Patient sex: F
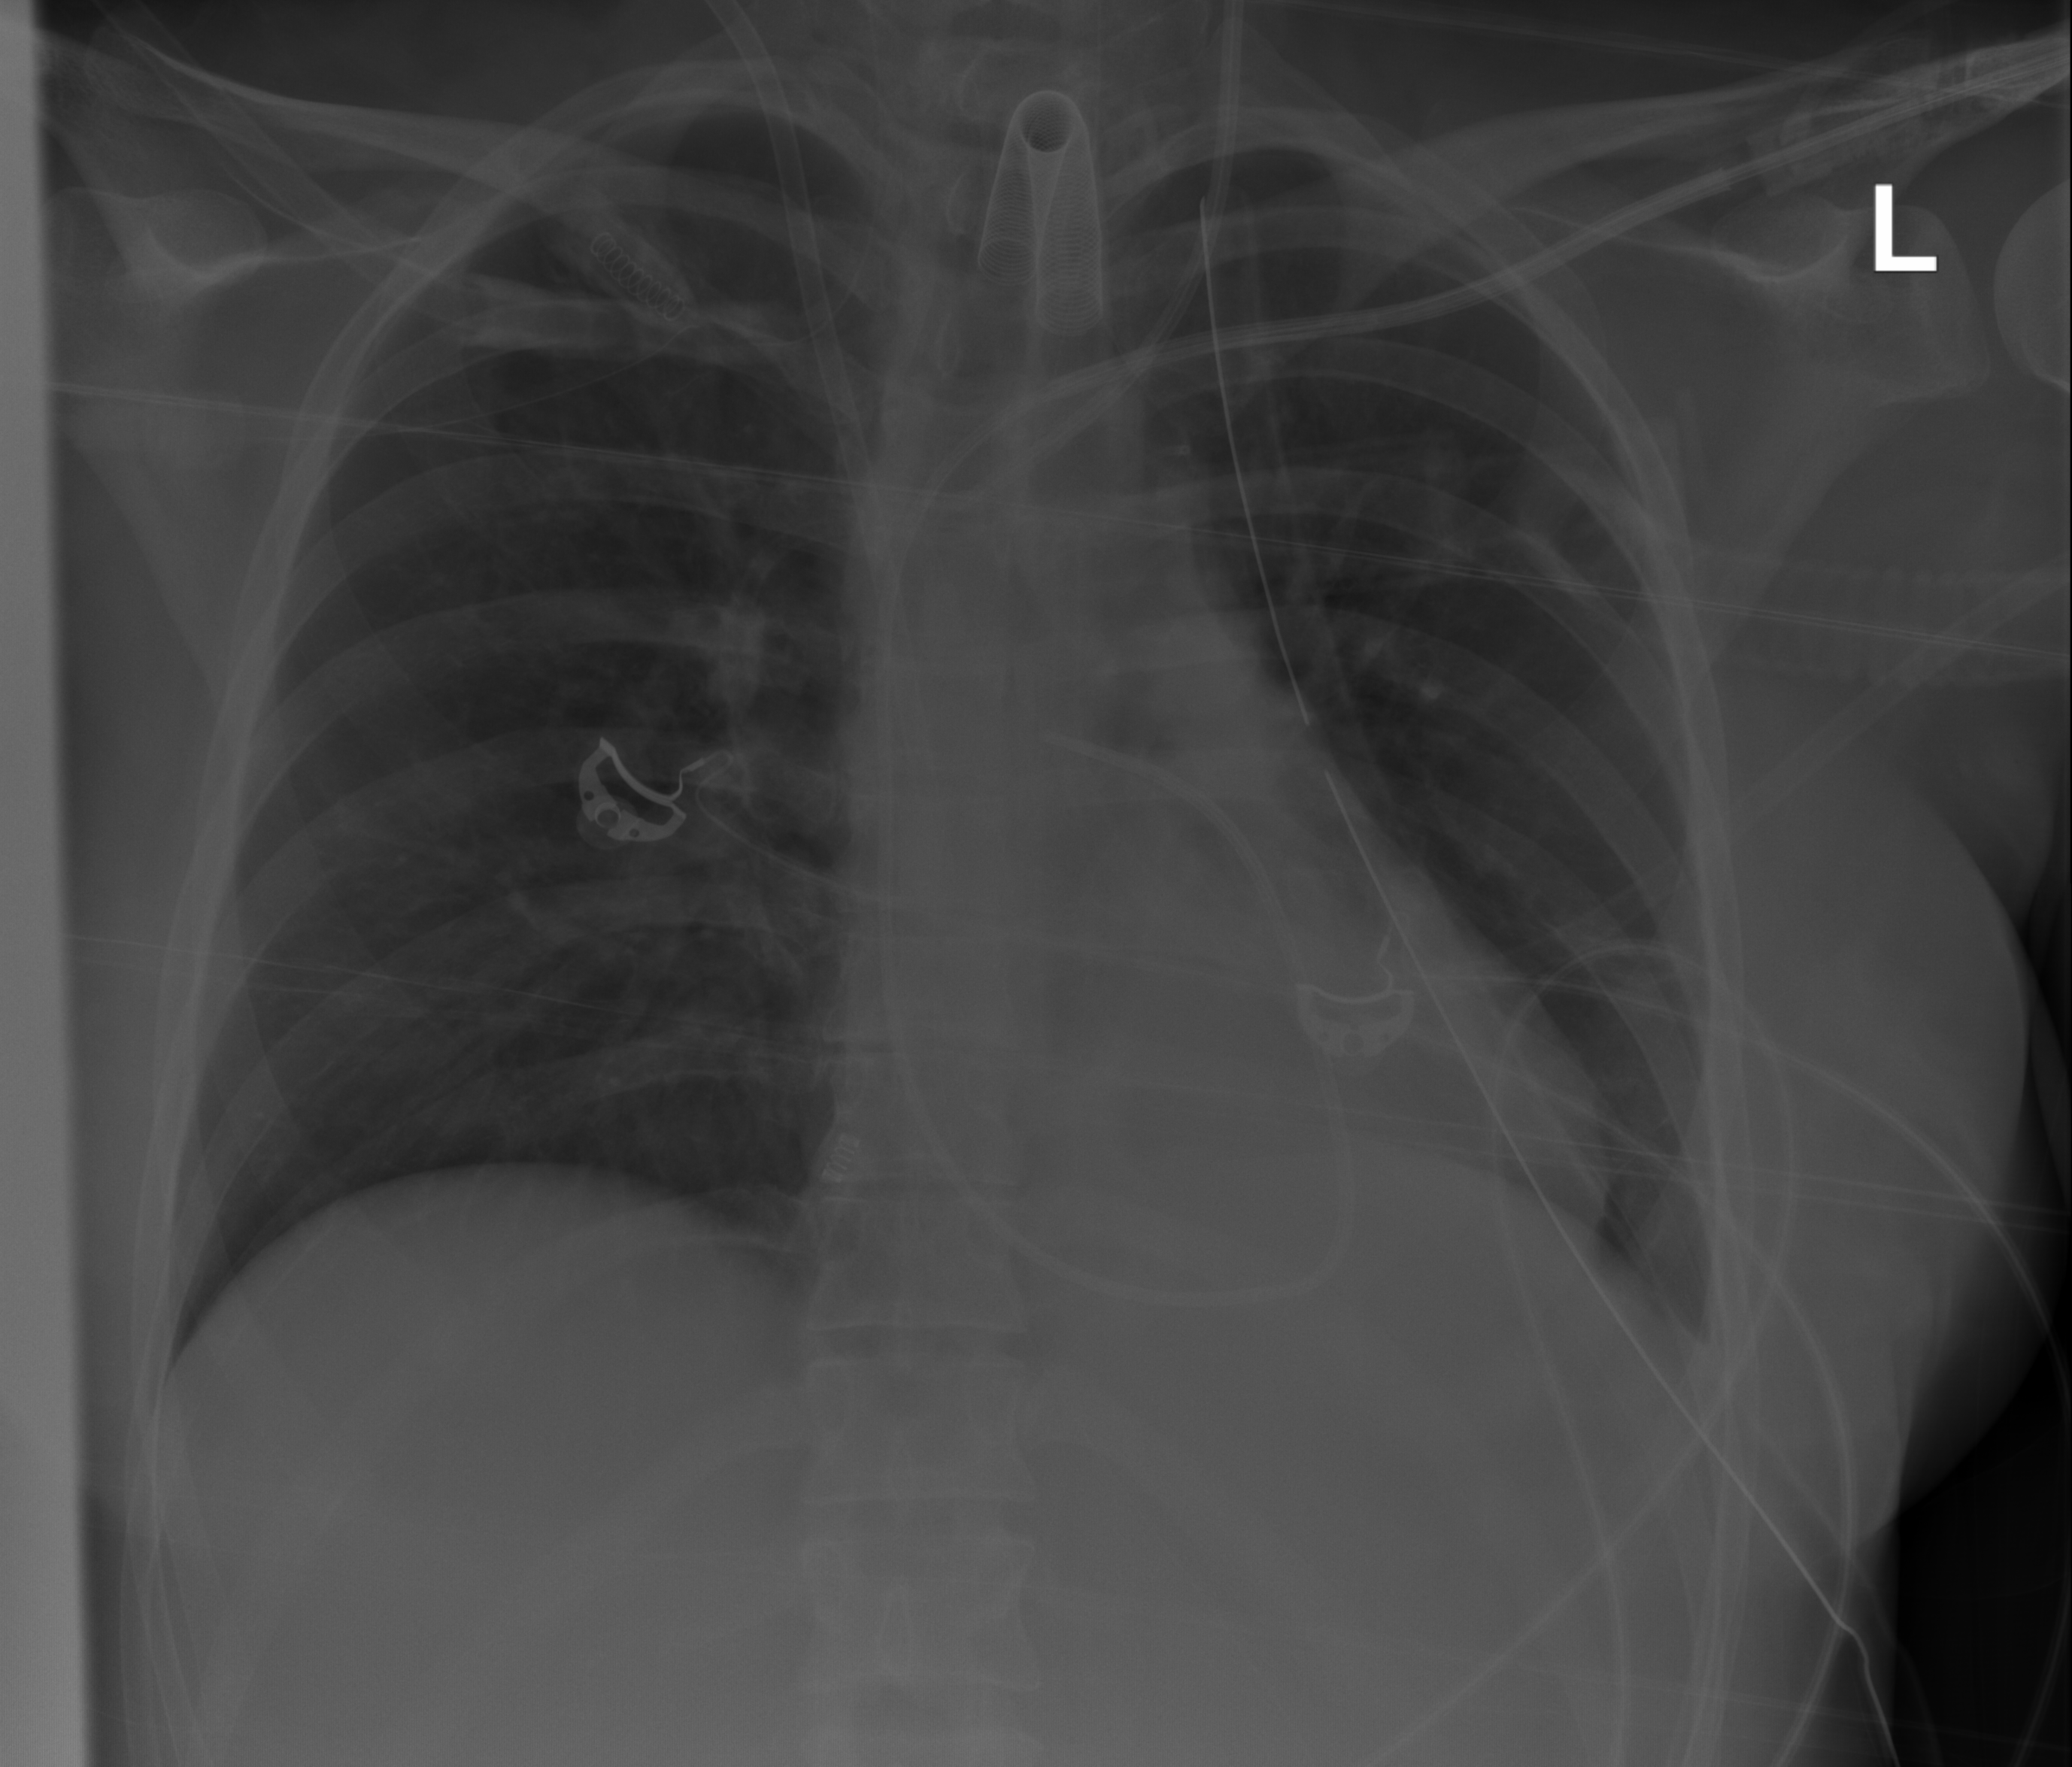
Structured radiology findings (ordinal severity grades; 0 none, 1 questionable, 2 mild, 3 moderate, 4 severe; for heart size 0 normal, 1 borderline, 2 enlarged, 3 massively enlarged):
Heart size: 0
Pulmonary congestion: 0
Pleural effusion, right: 0
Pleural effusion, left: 2
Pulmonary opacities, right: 0
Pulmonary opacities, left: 0
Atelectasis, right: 0
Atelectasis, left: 0